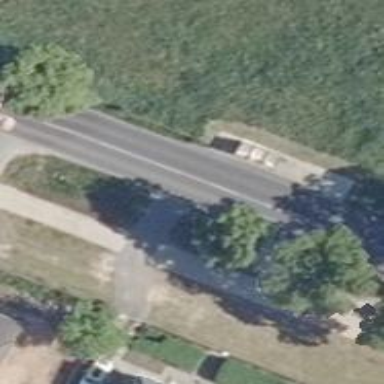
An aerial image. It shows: Bus stop with shelter.